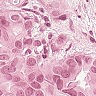
Metastatic tissue present: yes